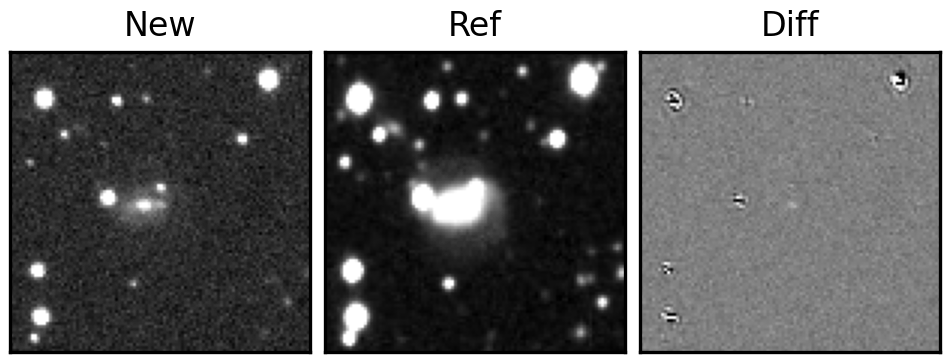
Label: real